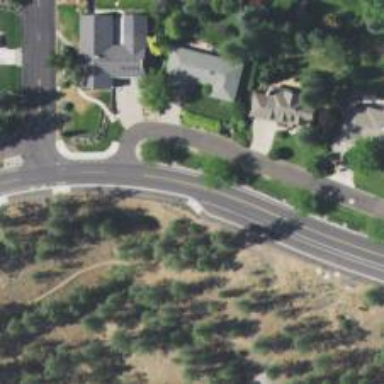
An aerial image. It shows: Secondary road with asphalt surface and sidewalk on the left.